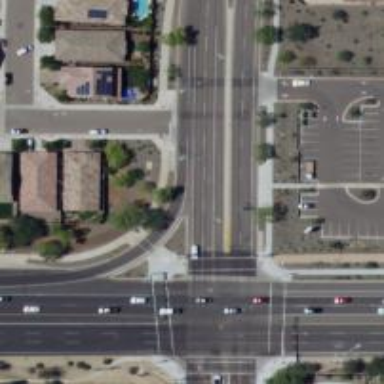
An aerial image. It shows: Secondary link road with asphalt surface.